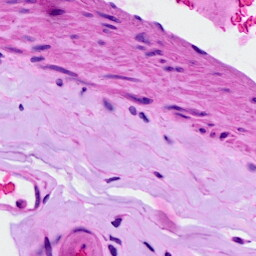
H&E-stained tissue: Ovarian